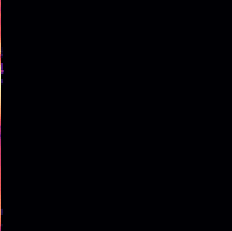
Sound class: Sea waves